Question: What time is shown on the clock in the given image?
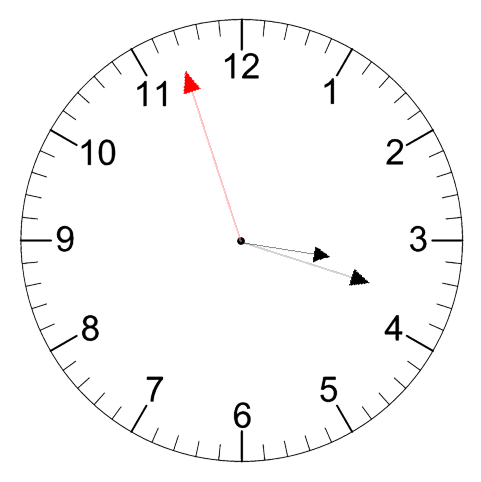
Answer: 03:17:57